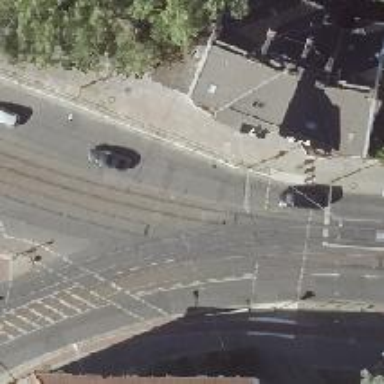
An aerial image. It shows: Tram level crossing on railway.